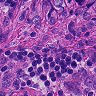
Metastatic tissue present: yes